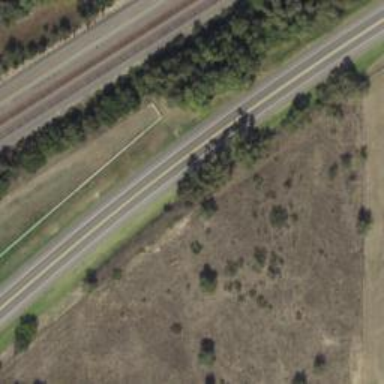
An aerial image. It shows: Asphalt road designated as trunk highway.